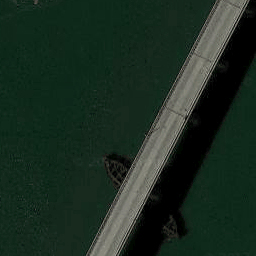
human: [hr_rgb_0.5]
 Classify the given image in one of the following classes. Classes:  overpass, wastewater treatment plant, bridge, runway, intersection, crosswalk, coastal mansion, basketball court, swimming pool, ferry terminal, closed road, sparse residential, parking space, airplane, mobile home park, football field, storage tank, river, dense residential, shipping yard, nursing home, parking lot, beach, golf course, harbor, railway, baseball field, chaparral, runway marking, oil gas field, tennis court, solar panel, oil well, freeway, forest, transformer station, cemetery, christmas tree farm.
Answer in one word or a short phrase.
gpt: bridge